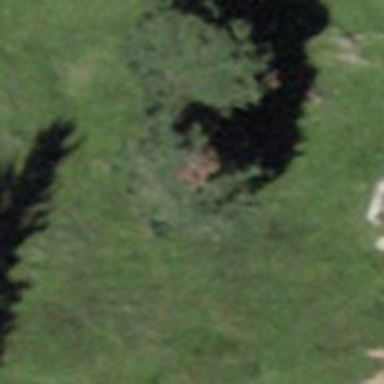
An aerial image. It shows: Evergreen tree with needle-leaved leaves.